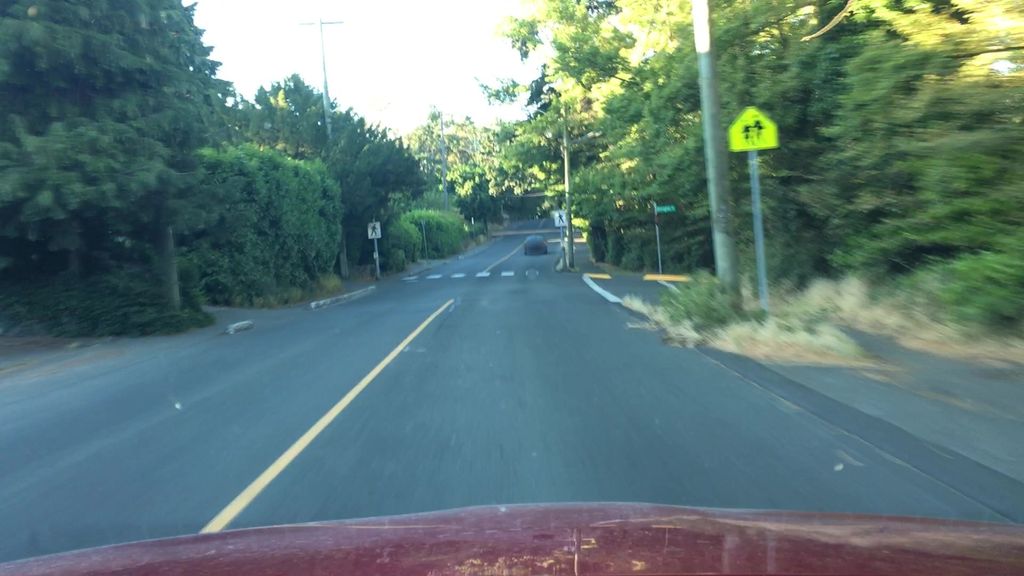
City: victoria